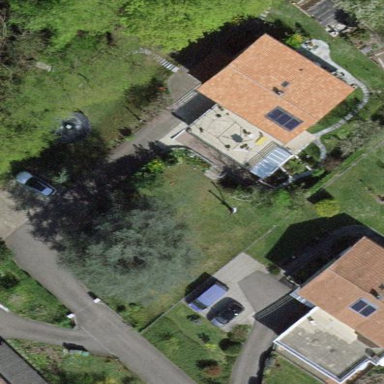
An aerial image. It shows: Garden enclosed by fence.